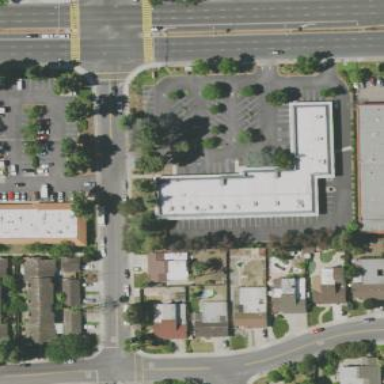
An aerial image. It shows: Retail building.